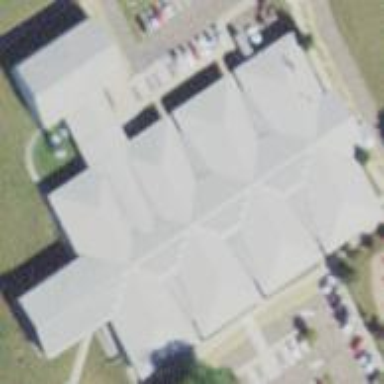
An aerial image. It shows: School building.